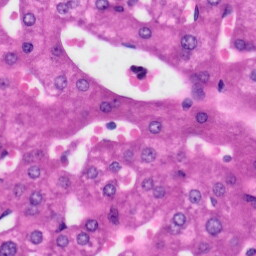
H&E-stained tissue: Liver